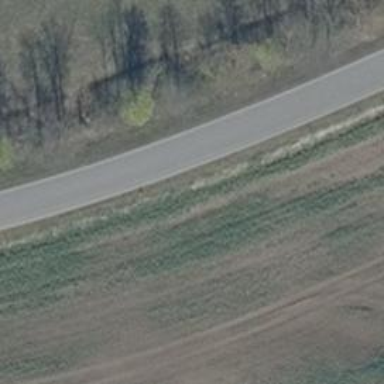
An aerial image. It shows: Unclassified road with asphalt surface.